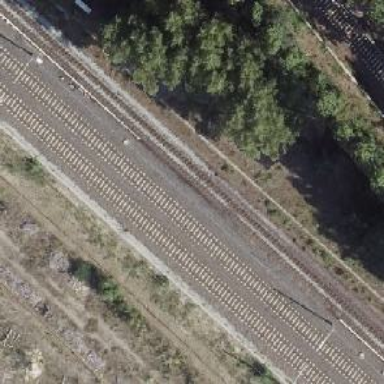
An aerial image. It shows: Railway signal.